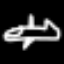
Label: airplane